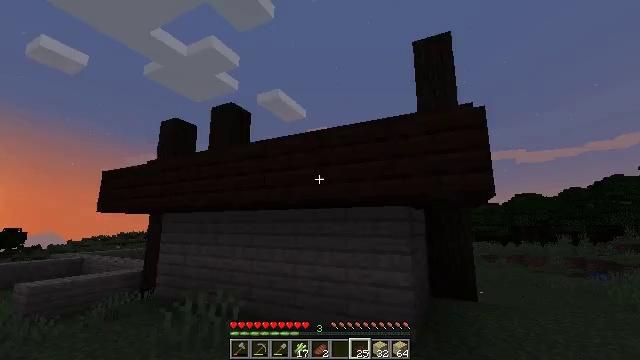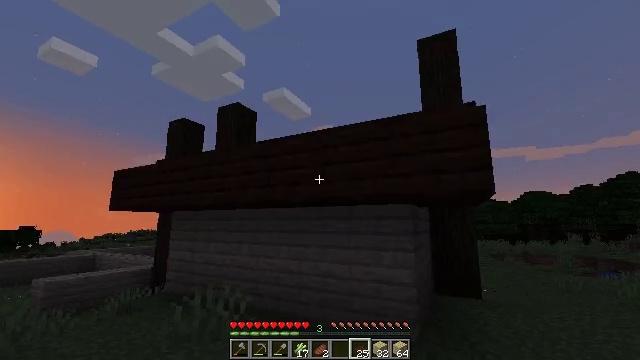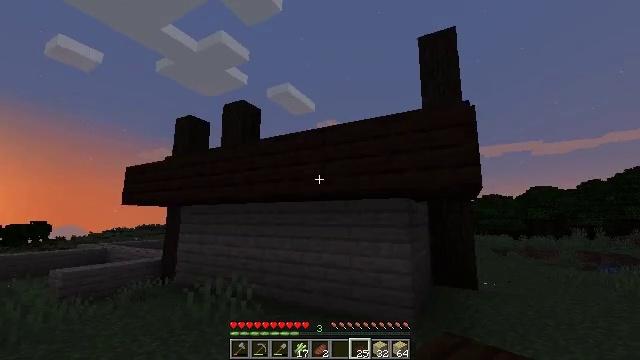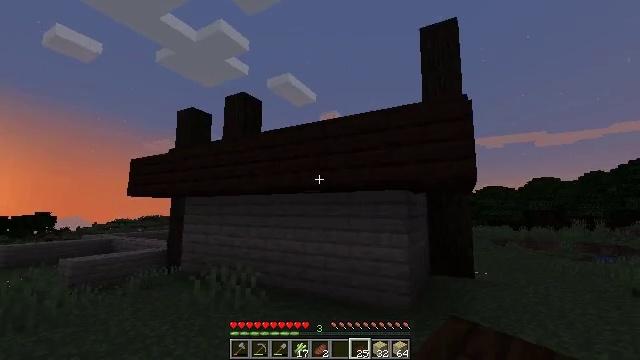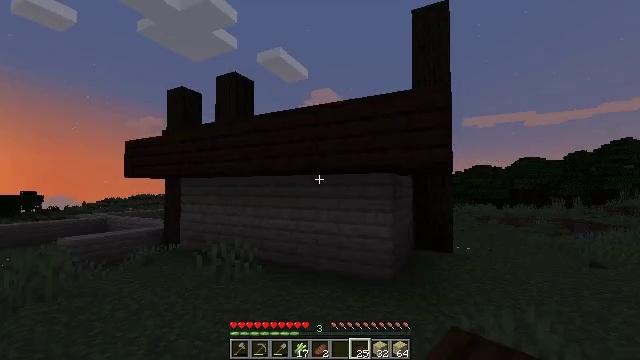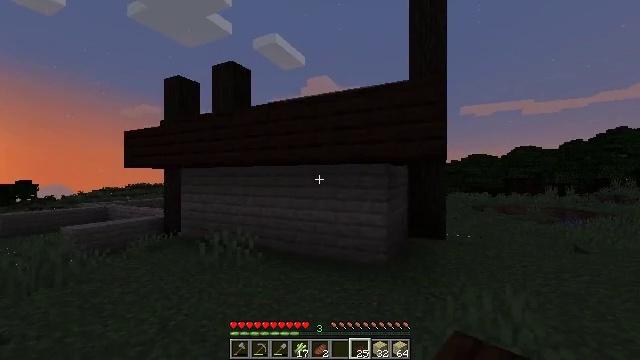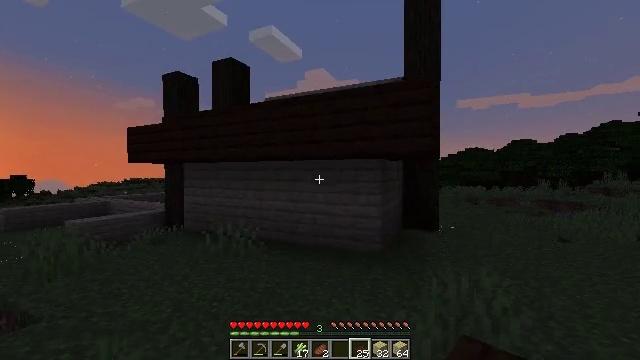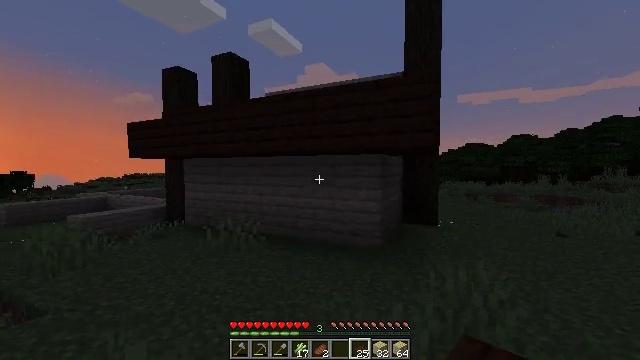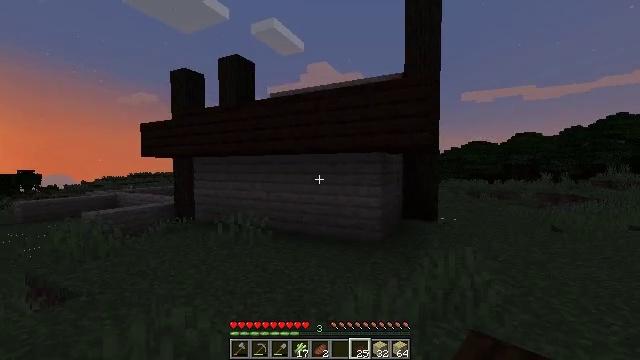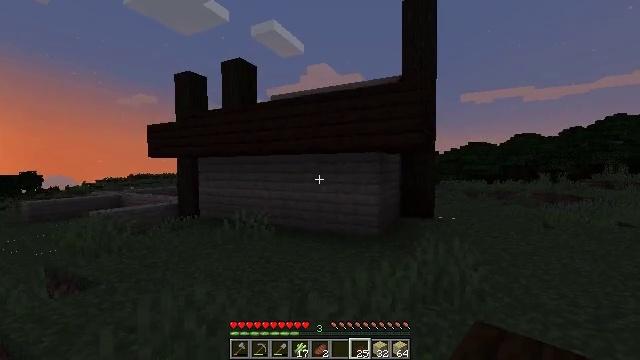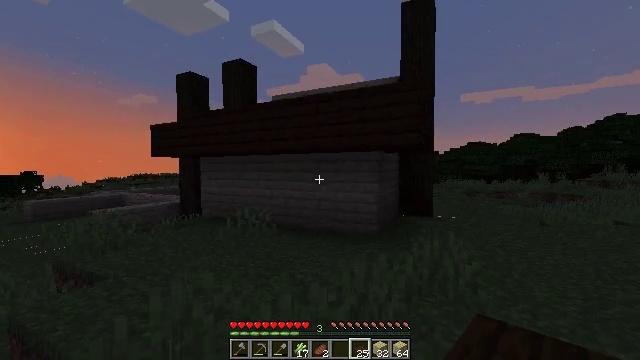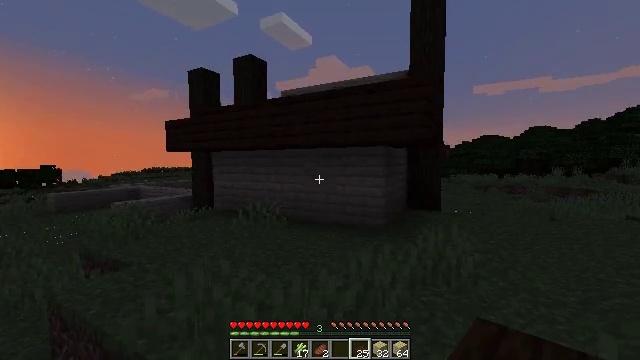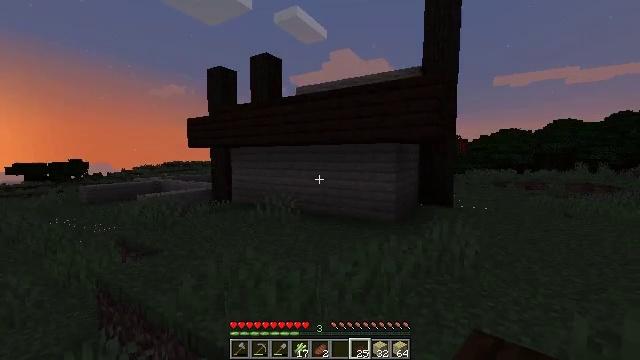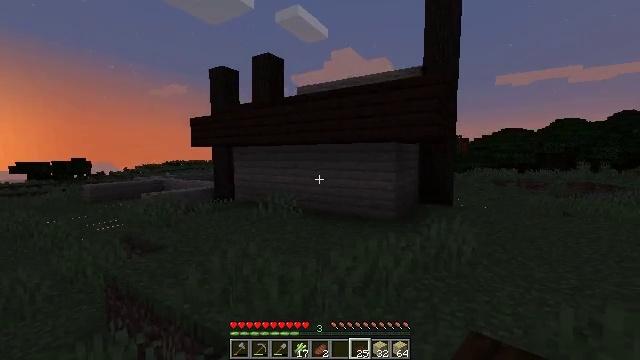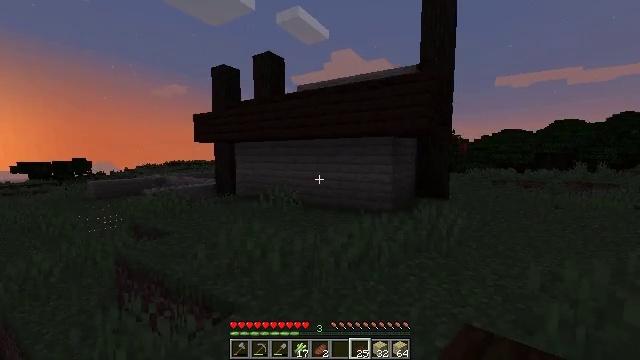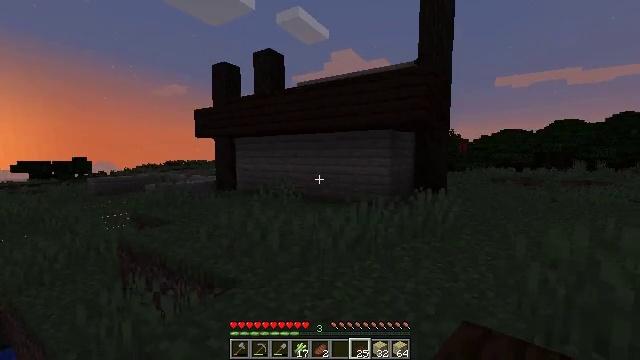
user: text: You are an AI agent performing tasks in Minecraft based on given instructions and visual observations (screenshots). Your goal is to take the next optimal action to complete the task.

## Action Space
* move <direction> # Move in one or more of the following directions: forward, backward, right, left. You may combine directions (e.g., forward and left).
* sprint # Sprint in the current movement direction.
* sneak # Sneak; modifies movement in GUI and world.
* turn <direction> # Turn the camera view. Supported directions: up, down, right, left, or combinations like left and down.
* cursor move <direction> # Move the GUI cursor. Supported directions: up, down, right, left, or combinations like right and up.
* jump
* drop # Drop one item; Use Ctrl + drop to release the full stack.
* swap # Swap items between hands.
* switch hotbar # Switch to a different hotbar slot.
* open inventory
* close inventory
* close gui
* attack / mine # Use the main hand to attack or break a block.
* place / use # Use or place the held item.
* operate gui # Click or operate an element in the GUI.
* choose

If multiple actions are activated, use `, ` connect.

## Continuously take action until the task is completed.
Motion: motion action
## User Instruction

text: Break the existing birch planks.
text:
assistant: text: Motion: move back, turn left
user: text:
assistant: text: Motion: move back, turn down
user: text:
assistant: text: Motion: move back, turn down
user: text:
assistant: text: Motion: move back, turn right and down
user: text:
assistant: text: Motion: move back, turn down
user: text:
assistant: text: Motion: move back, turn down
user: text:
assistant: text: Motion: move back, turn down
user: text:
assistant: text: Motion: move back
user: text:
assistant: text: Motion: move back
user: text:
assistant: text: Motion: move back
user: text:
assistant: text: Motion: move back, turn left and down
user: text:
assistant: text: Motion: move back, turn left and down
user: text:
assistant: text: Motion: move back
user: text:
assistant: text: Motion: move back and move right
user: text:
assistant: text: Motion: move back and move right
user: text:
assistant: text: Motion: move back and move right
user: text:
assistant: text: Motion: move back and move right
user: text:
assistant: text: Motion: move back and move right
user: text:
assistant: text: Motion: move back and move right, turn left
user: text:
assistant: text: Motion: move back and move right, turn left and up
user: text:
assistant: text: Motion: move back and move right, turn left and up
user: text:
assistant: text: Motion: move back and move right, turn left
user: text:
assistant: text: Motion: move back and move right, turn left
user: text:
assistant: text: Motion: move right, turn left
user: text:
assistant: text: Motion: move right, turn left
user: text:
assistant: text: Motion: move right
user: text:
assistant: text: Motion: move right
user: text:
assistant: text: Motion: move forward and move right, sprint, jump
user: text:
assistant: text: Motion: move forward and move right, sprint, jump
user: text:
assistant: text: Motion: move forward and move right, sprint, jump